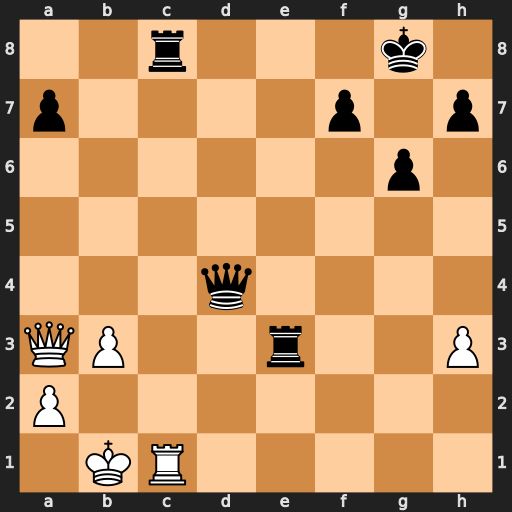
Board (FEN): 2r3k1/p4p1p/6p1/8/3q4/QP2r2P/P7/1KR5
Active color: w
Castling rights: -
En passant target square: -
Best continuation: Rxc8+ Kg7 Qf8+ Kf6 Qh8+ Kg5 Qxd4